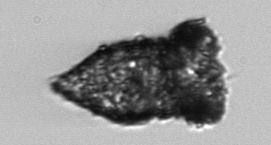
Label: Tintinnopsis